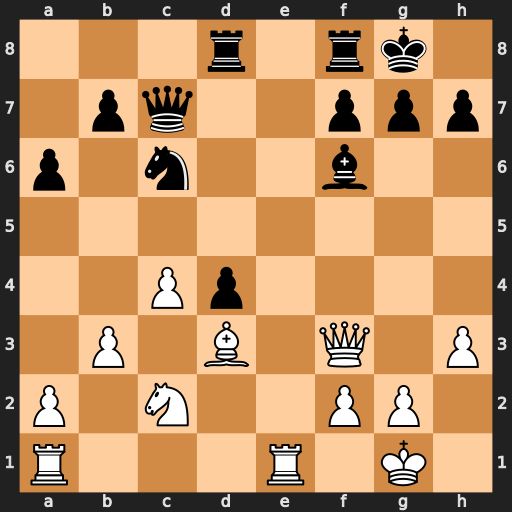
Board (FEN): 3r1rk1/1pq2ppp/p1n2b2/8/2Pp4/1P1B1Q1P/P1N2PP1/R3R1K1
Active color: w
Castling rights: -
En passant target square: -
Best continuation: Qf5 g6 Qxf6